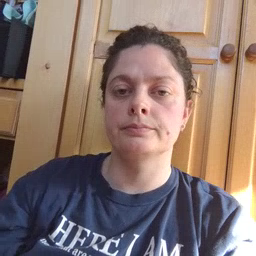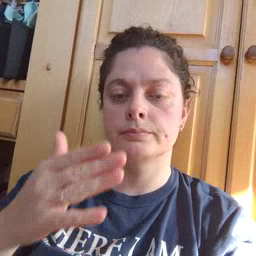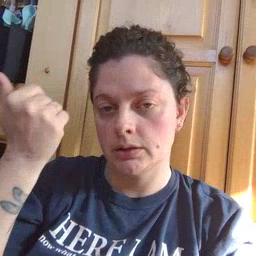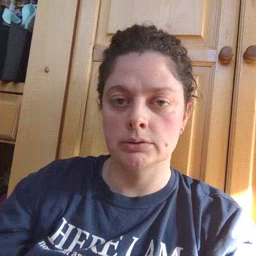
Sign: because